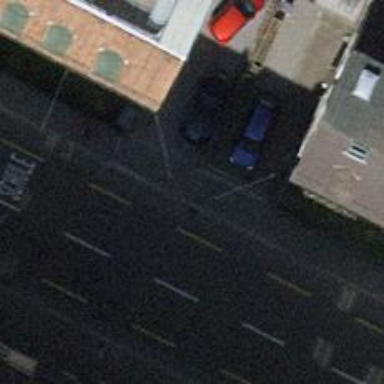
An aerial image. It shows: Unmarked crossing with traffic calming table on the road.